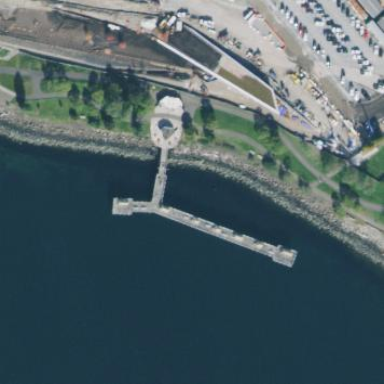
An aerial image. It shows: Man-made pier.